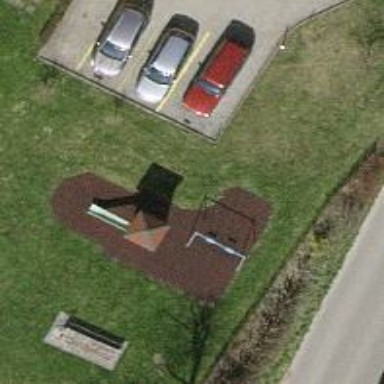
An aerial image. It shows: Playground with swings.